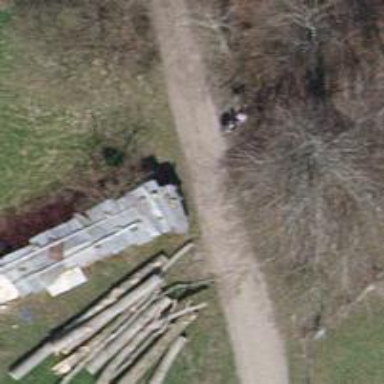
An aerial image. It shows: Bench for seating.